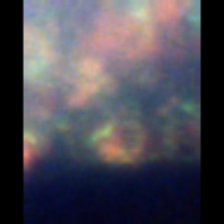
Taxon: Unknown_full_image
Group: Unknown